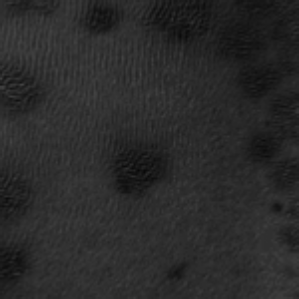
Label: frost